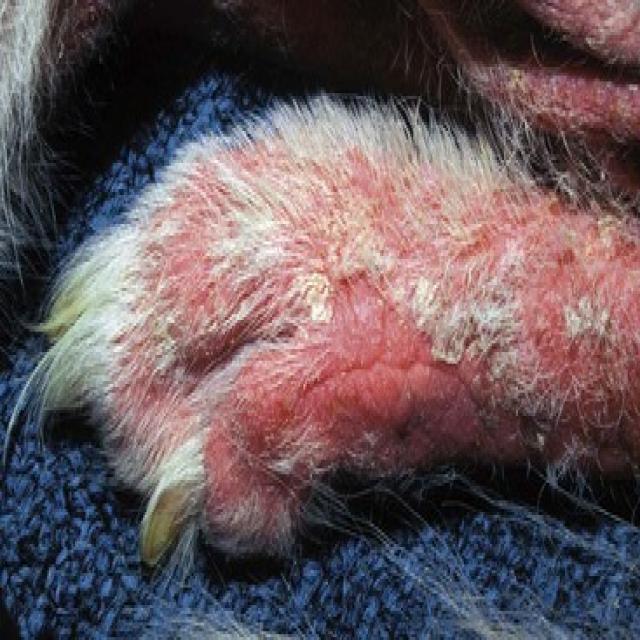
Canine fungal skin infection — characterized by alopecia, scaling, crusting, and circular lesions. Common agents include Malassezia and Candida species.